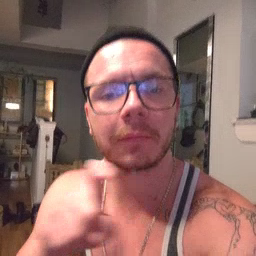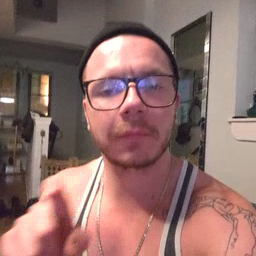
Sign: closet